Question: I accidentally removed an object from a view into the canvas. How can I add it back? I have a simple example, but this happened on a bigger scale, so I don't what to recreate all the objects.
When I drag it back it isn't in the view it's just overtop of it.

Thanks
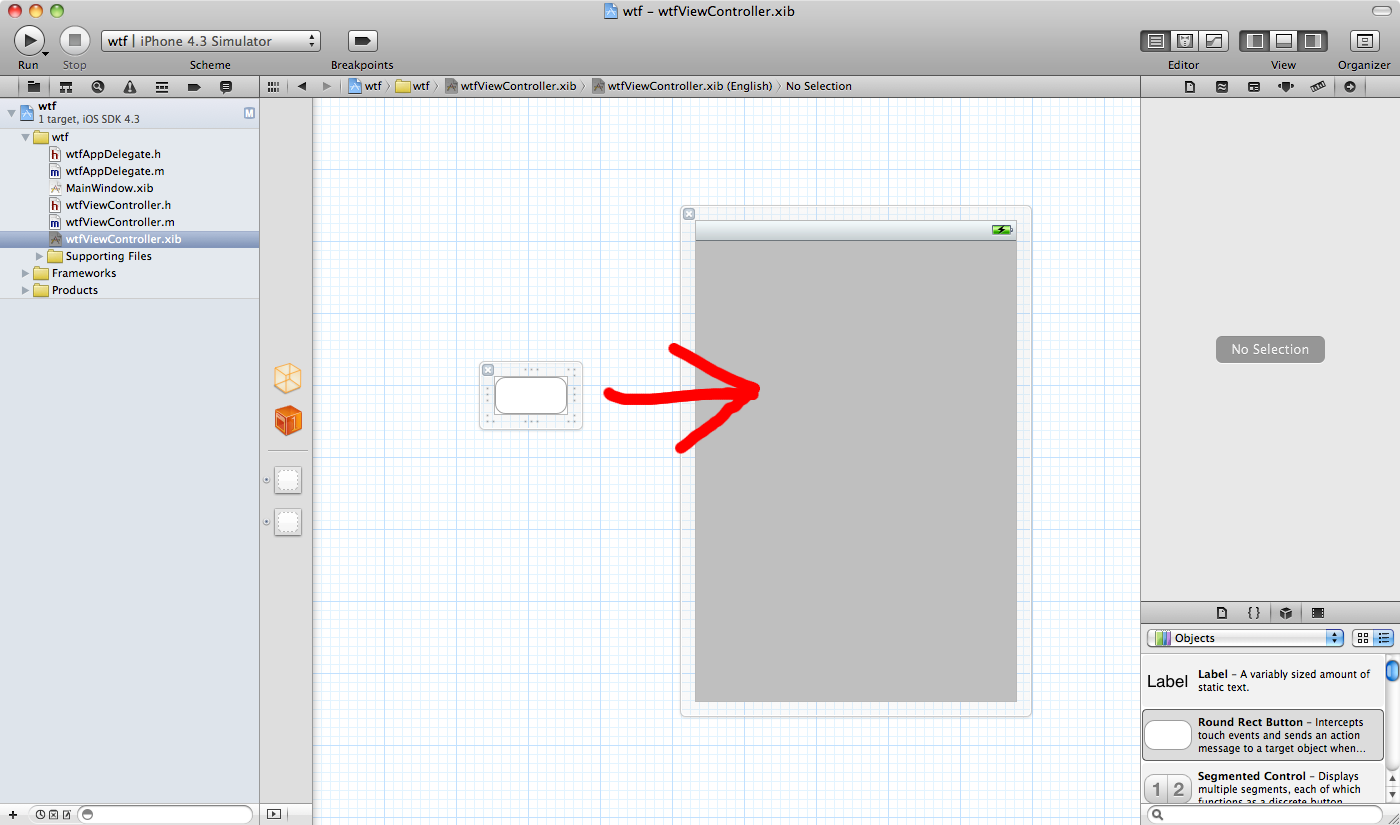
Answer: You need to expand the folder view on the left side where you currently just see the icons, click the little arrow next to the search bar on the bottom left corner of that section. Then, in that section, grab the view and you can drag the view under the larger view "folder" of the page. Hope that helps, its a little hard to explain.